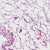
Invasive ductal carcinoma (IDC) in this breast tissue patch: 0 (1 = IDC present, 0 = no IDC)